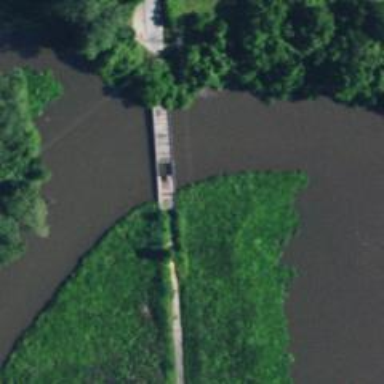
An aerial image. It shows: Disused road with bridge.